Question: I am trying to wrap my head around why I cannot do the following, or why it is not working.
I have a table for , within the table I have the option for a user to choose up to three roles all named role1, role2, role3.
I figured I could make a single table, that would contain all the possible roles (ID + rolename), but whenever I try to add a FK relationship linking role2/role3 to the table ID, I get an error saying I . This works fine when doing it for role1, but adding additional FK's for role2/role3 does not work.
Do I need to make a table of for each instance, or why does this not work? I can tell that this could be an issue (just instinct), but I can't pinpoint it in my head... I am still new databasing as well.
Thank you!
Using: SQL Server Studio Management 2012
In this image, both role2 and champ2/3 give me errors when I try to have the relationships 'delete'/'update' set on 'cascade', when it is set on 'no action' it works fine however

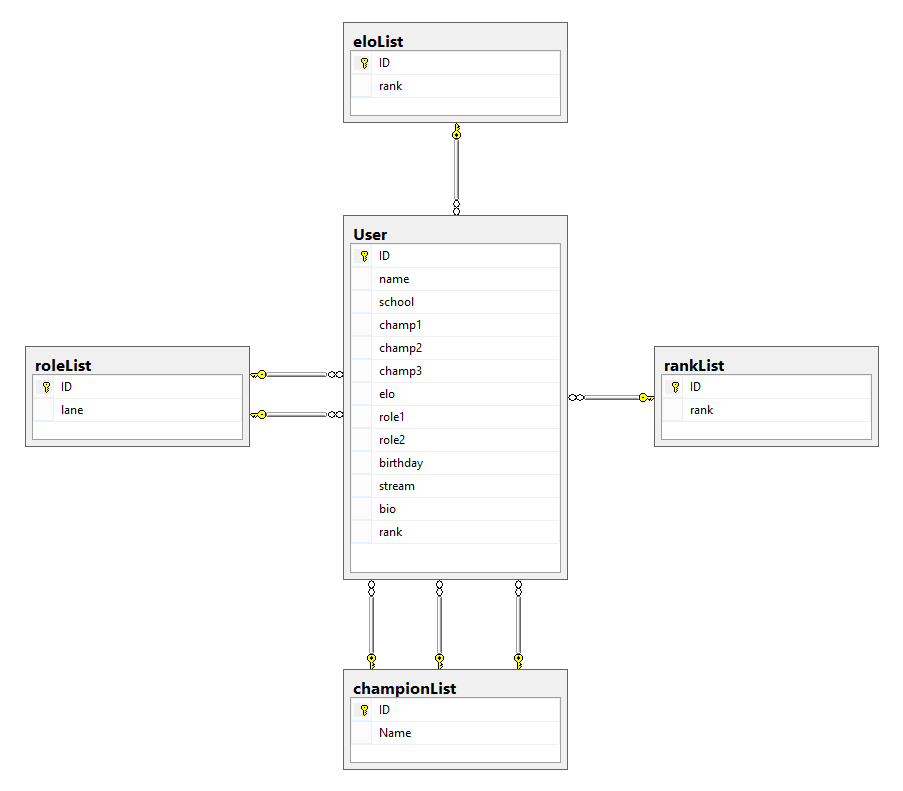
Answer: This problem is occurring because of multiple cascade path. i am giving you two suggestions as per your question.
This is not the good way to design the database...i suggest you to make a link table between the table and table. you can store the Roles along with the UserID in the link table to overcome this problem
First Table
'''
RoleID(PK) RoleName
'''
Second table (Link Table)
'''
LinkID(PK) UserID RoleID
'''
Third Table
'''
UserID(PK) UserName
'''
1. First table and second table will have one to many relationship via RoleID.
2. Third table and second table will have one to many relationship via UserID.
if you do not want to make link table then you have another option. you can make FK between the table and without including and and then you can handle the update and deletion using